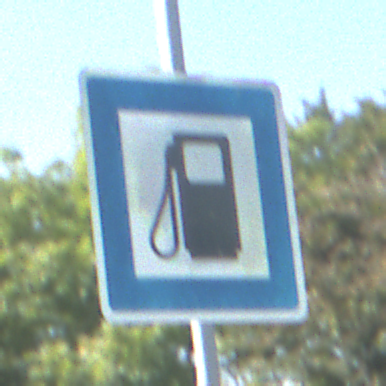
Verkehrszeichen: Tankstelle
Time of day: Midday
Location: Outdoor (Nature)
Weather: Clear
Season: NotSpecified
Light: Natural